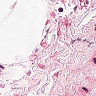
Metastatic tissue present: no